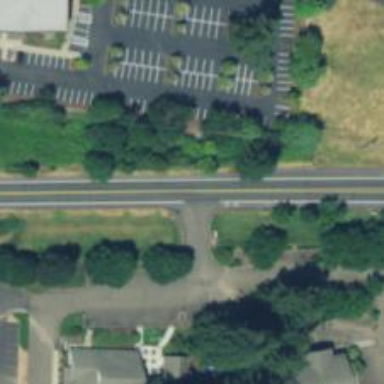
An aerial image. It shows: Secondary road with asphalt surface. There is sidewalk on the left side.